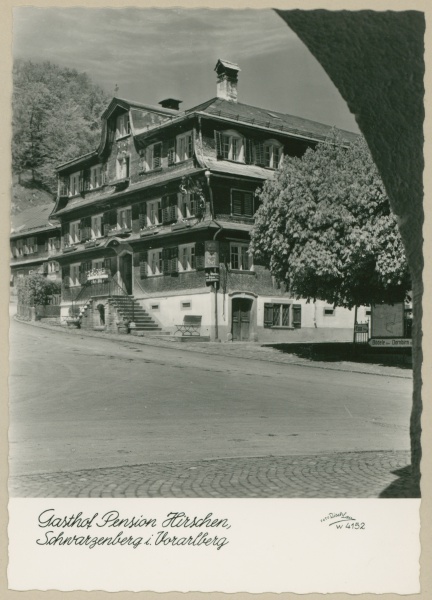
Institution: Österreichisches Museum für Volkskunde Wien
Schlagwörter: baum, berg, himmel, wolken, bäume, blumen, fenster, grau, holz, schwarz, strasse, tür, weiss, dach, gebäude, haus, weg, architektur, hügel, land, reich, schön, fensterläden, kamin, landleben, schornstein, balkon, schrift, schlafen, bogen, pflaster, leere, idylle, bank, treppe, treppen, essen, hotel, freizeit, aufgang, durchgang, foto, fotografie, bergdorf, heimat, torbogen, urlaub, schwarz-weiss, kopfsteinpflaster, text, ferien, photo, karte, brief, landhaus, reise, kastanie, frei, heimelig, postkarte, wohnen, gasthaus, gasthof, historisch, schwaz weiss, tourismus, ansichtskarte, luxus, stiege, heim, schwarzenberg, kastanienbaum, stra?e, hirschen, iesen, haua, rauchfang, kopfsteinpflaser, eifel, gutes essen, vorarlberg, pension, sterne-gasthaus, käseladen ums eck, käsestraße, vermeintliche idylle, erw�rdig, landzauber, gerbrunn, gollom, gastro, streasse, hausmannskost, hausforschung, hirscheb